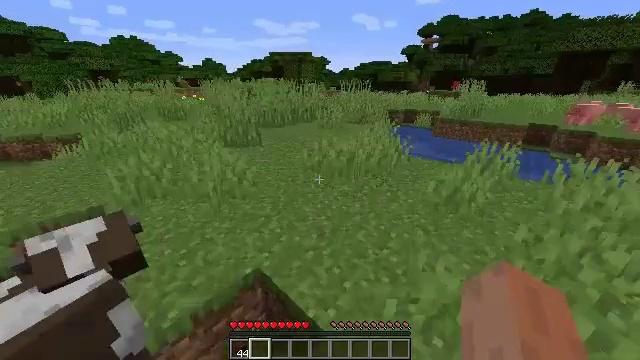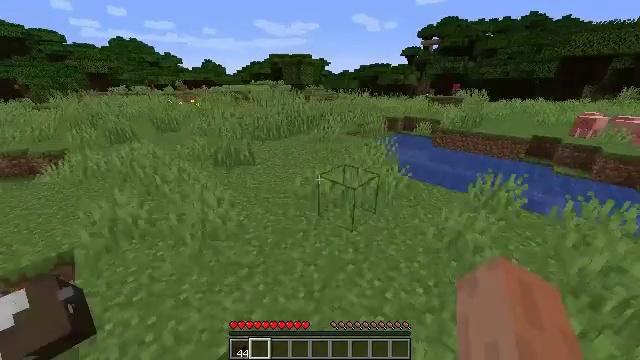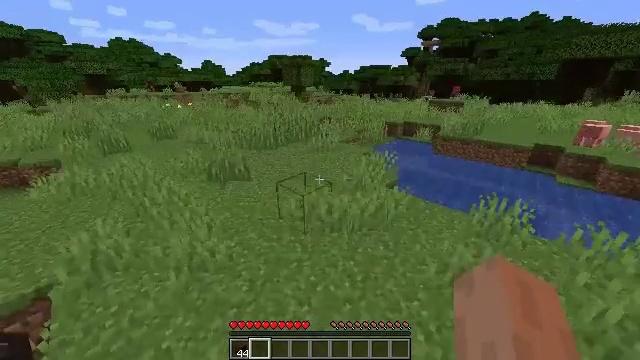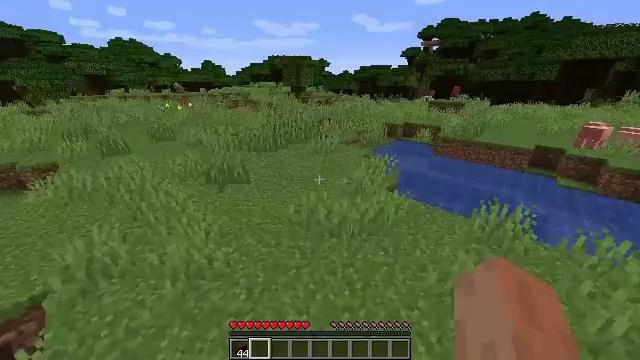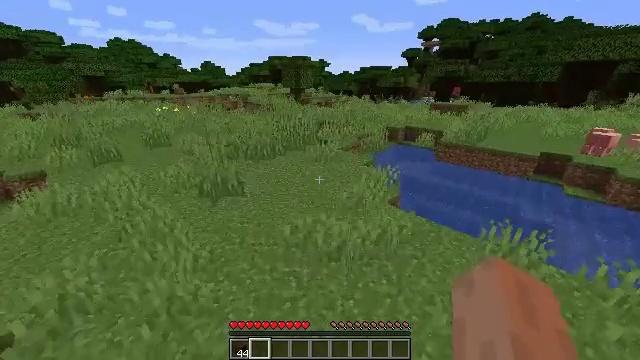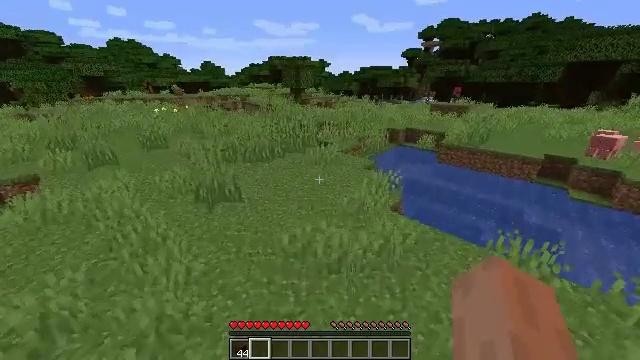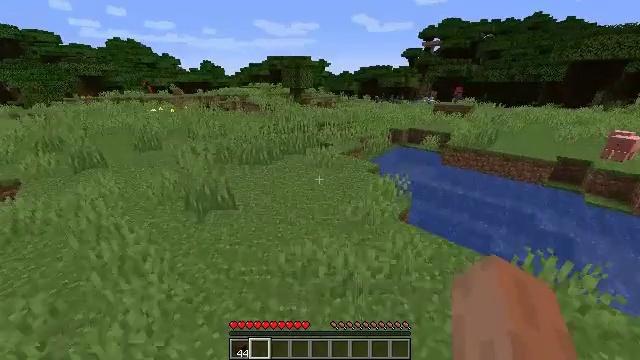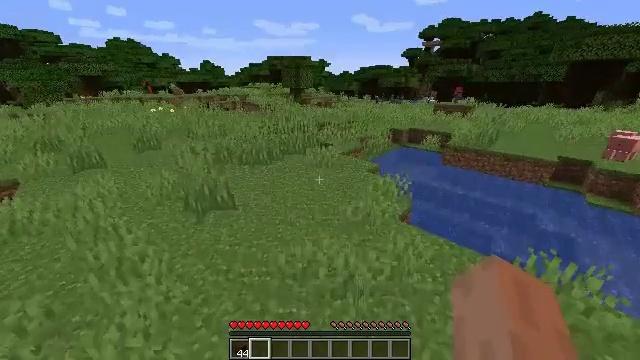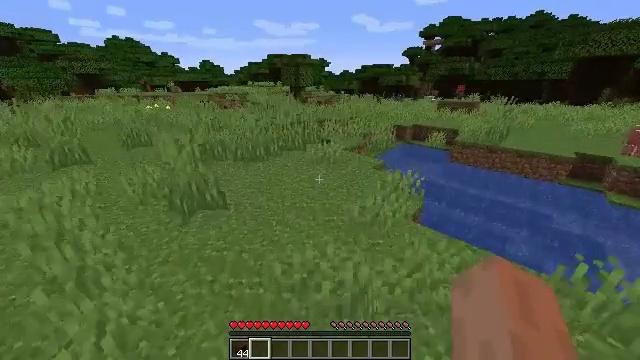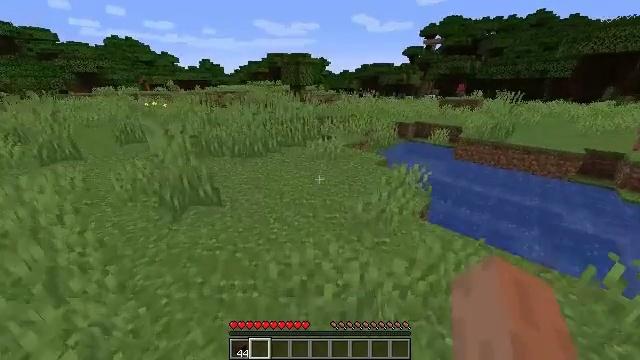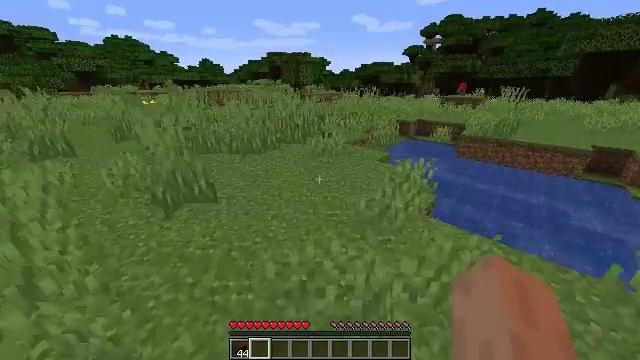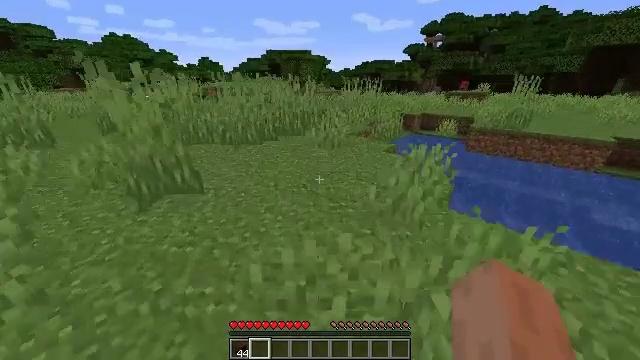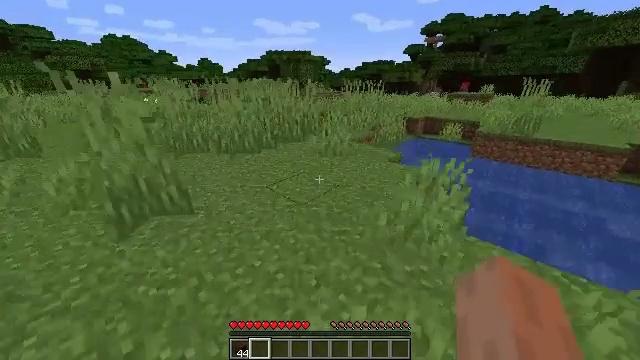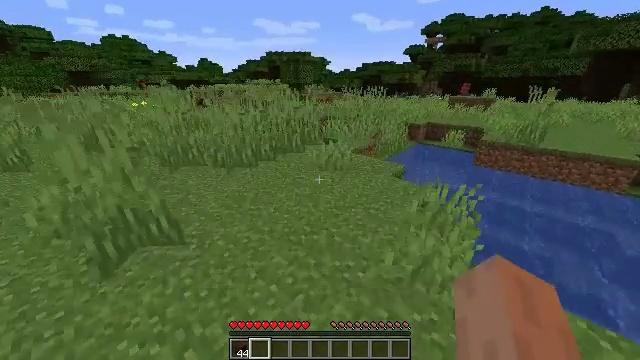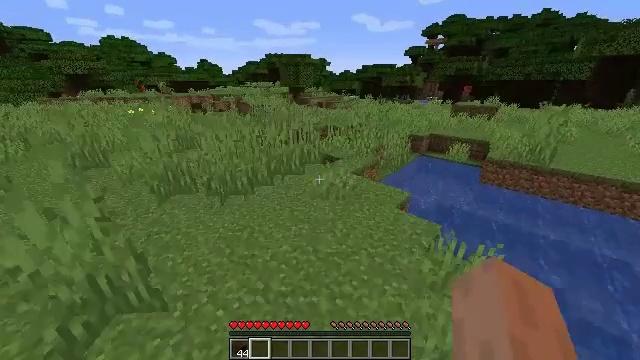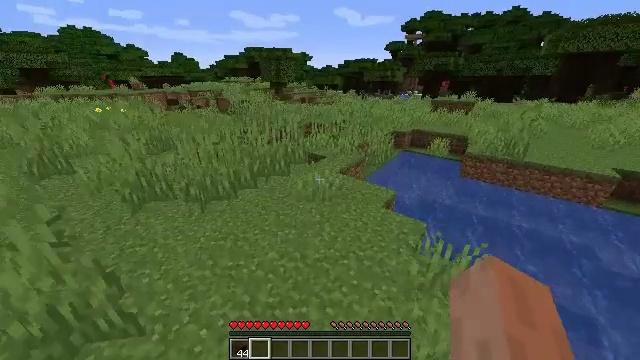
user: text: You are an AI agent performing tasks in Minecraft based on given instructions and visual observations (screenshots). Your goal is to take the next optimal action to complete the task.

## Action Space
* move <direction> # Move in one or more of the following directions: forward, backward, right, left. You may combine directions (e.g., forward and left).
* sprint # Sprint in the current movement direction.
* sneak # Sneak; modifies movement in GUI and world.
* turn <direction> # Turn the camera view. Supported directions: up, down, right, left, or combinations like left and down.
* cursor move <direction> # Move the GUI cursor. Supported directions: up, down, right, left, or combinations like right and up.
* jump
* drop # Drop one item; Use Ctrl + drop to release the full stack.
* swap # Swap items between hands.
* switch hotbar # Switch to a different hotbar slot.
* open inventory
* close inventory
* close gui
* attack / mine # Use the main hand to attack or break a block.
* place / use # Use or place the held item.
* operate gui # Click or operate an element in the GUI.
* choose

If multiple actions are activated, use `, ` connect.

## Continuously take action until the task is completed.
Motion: motion action
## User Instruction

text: Mine the peony flower from the ground.
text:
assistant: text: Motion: move forward, jump
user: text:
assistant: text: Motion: move forward and move left, jump
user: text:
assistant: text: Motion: move forward and move left, jump
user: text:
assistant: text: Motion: move forward and move left, jump
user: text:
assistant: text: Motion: move forward and move left, jump
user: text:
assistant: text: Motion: move forward and move left, jump
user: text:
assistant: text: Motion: move forward, jump
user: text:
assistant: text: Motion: move forward, jump
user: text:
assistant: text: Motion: move forward, jump
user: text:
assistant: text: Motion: move forward, jump
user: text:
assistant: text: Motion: move forward, jump
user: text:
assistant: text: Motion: move forward, jump
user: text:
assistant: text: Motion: move forward, jump
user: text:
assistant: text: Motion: move forward, jump
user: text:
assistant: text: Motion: move forward, turn right and down, jump
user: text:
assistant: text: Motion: move forward, turn right and down, jump
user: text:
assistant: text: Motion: move forward, turn right, jump
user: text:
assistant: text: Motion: move forward, jump
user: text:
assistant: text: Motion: move forward, jump
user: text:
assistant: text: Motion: move forward, jump
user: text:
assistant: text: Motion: move forward, jump
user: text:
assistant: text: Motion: move forward, jump
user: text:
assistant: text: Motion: move forward, jump
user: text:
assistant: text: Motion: move forward, jump
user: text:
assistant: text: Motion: move forward, jump
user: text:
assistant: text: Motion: move forward, turn right, jump
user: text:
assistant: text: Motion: move forward, turn right, jump
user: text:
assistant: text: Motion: move forward, jump
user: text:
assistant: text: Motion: move forward, jump
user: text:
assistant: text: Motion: move forward, jump